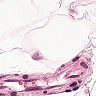
Metastatic tissue present: no